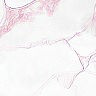
Metastatic tissue present: no